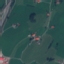
Label: Pasture